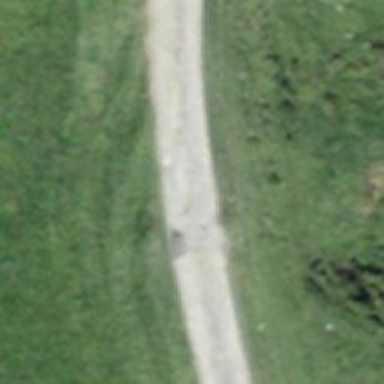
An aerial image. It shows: Gravel track with grade3 tracktype.